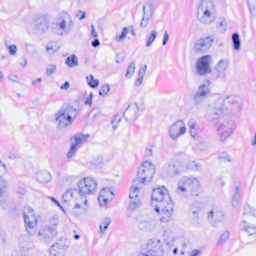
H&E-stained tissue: Breast